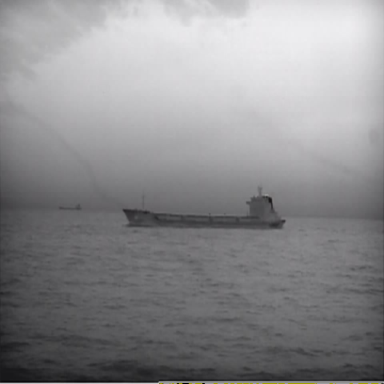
There are two liners in the infrared image.